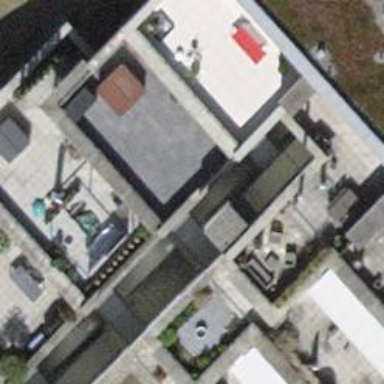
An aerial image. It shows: Building with flat roof.